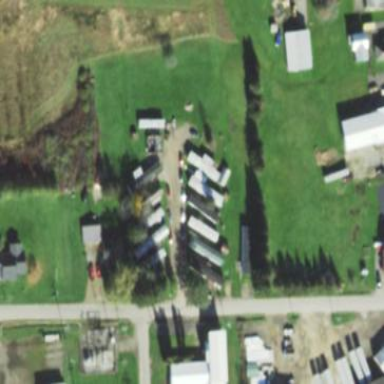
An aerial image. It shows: Residential area designated as trailer park.